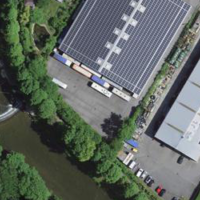
EUNIS habitat code: 55
Species observed at this site:
Allium ursinum